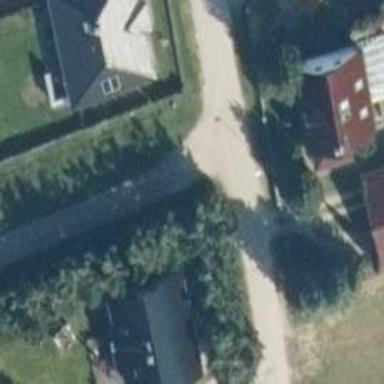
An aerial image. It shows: Paved residential road with designated cycle lane.